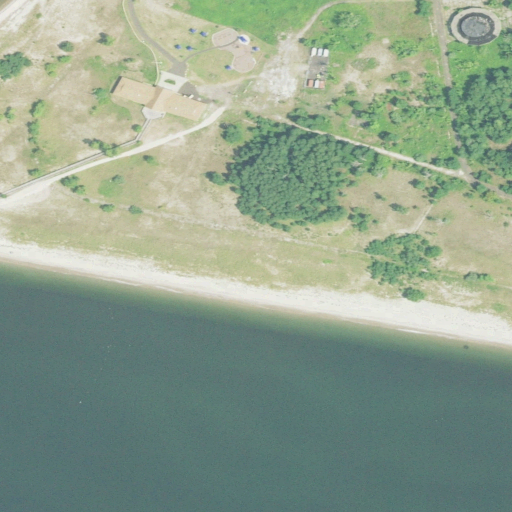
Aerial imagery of beach in Connecticut named Pleasure Beach containing grassland, open water, barren land, deciduous forest, high intensity development, herbaceous wetlands, medium intensity development, and low intensity development